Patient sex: M
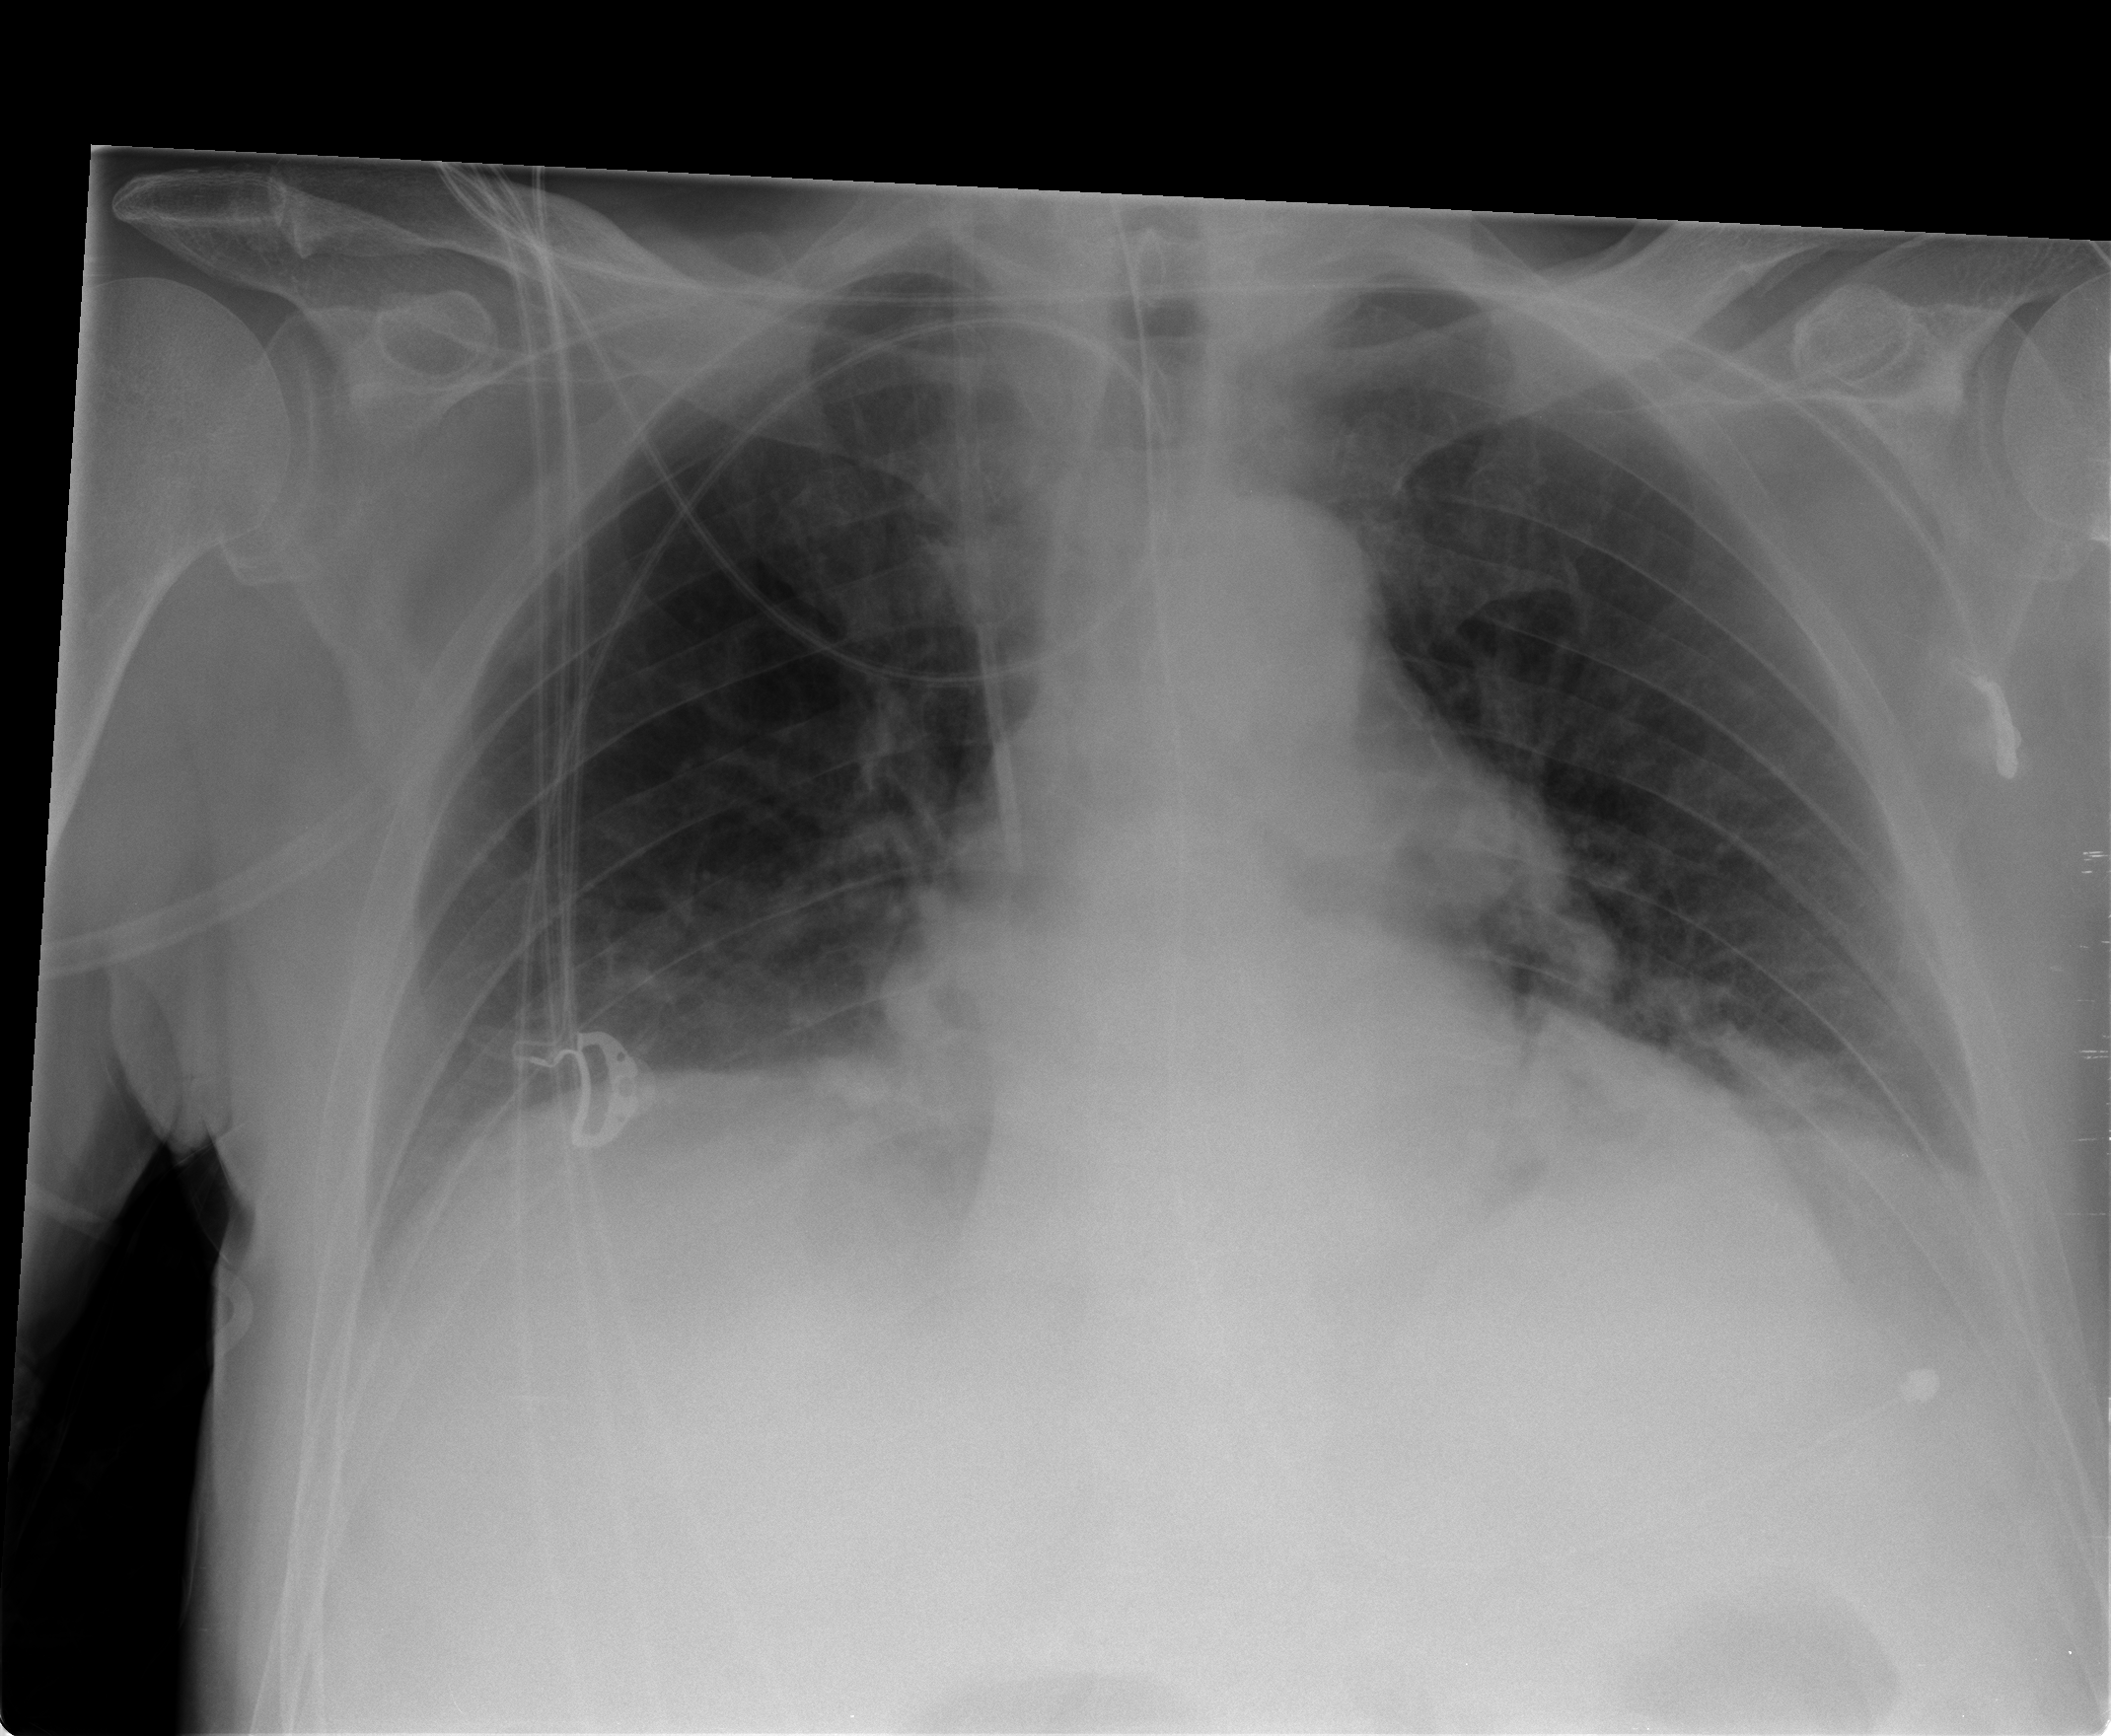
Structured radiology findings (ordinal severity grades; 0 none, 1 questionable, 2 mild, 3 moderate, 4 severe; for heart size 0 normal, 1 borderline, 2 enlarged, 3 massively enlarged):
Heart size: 0
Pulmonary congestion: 0
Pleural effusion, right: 0
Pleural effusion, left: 2
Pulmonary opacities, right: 0
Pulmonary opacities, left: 0
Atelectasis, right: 2
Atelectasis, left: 2